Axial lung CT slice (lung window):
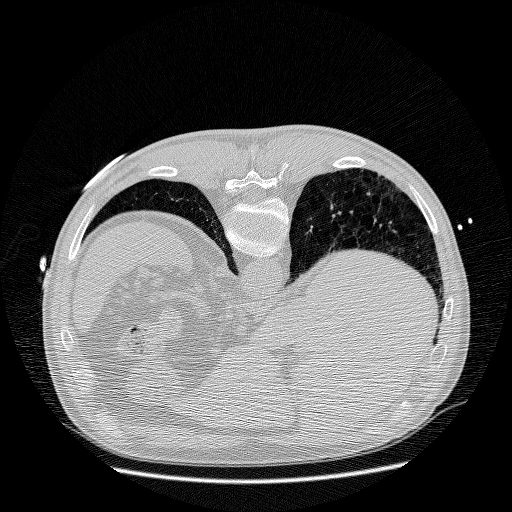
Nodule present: no